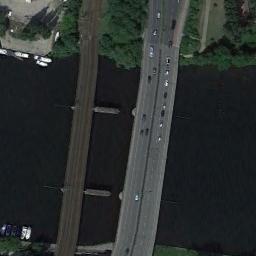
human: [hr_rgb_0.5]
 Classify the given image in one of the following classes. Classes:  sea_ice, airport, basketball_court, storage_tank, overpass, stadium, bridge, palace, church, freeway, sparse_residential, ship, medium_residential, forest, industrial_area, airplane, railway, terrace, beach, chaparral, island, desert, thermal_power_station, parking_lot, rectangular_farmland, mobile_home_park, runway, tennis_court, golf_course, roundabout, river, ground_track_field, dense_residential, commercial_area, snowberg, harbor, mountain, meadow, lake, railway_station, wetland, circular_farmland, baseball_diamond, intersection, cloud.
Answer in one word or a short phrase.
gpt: bridge